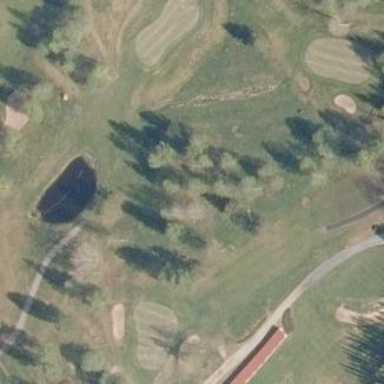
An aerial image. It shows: Golf fairway surrounded by grass.